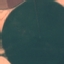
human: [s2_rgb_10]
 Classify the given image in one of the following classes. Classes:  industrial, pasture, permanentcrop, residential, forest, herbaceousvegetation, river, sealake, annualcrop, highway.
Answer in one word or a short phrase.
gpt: AnnualCrop